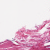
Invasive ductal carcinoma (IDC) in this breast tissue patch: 0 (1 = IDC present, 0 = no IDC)